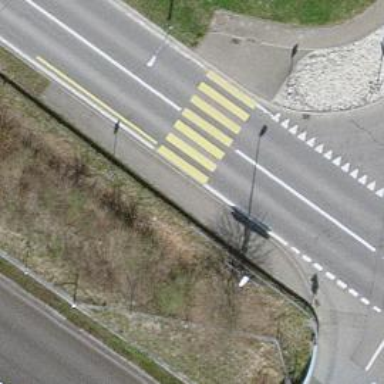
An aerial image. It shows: Uncontrolled road crossing with markings.